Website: home-depot
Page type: account-dashboard
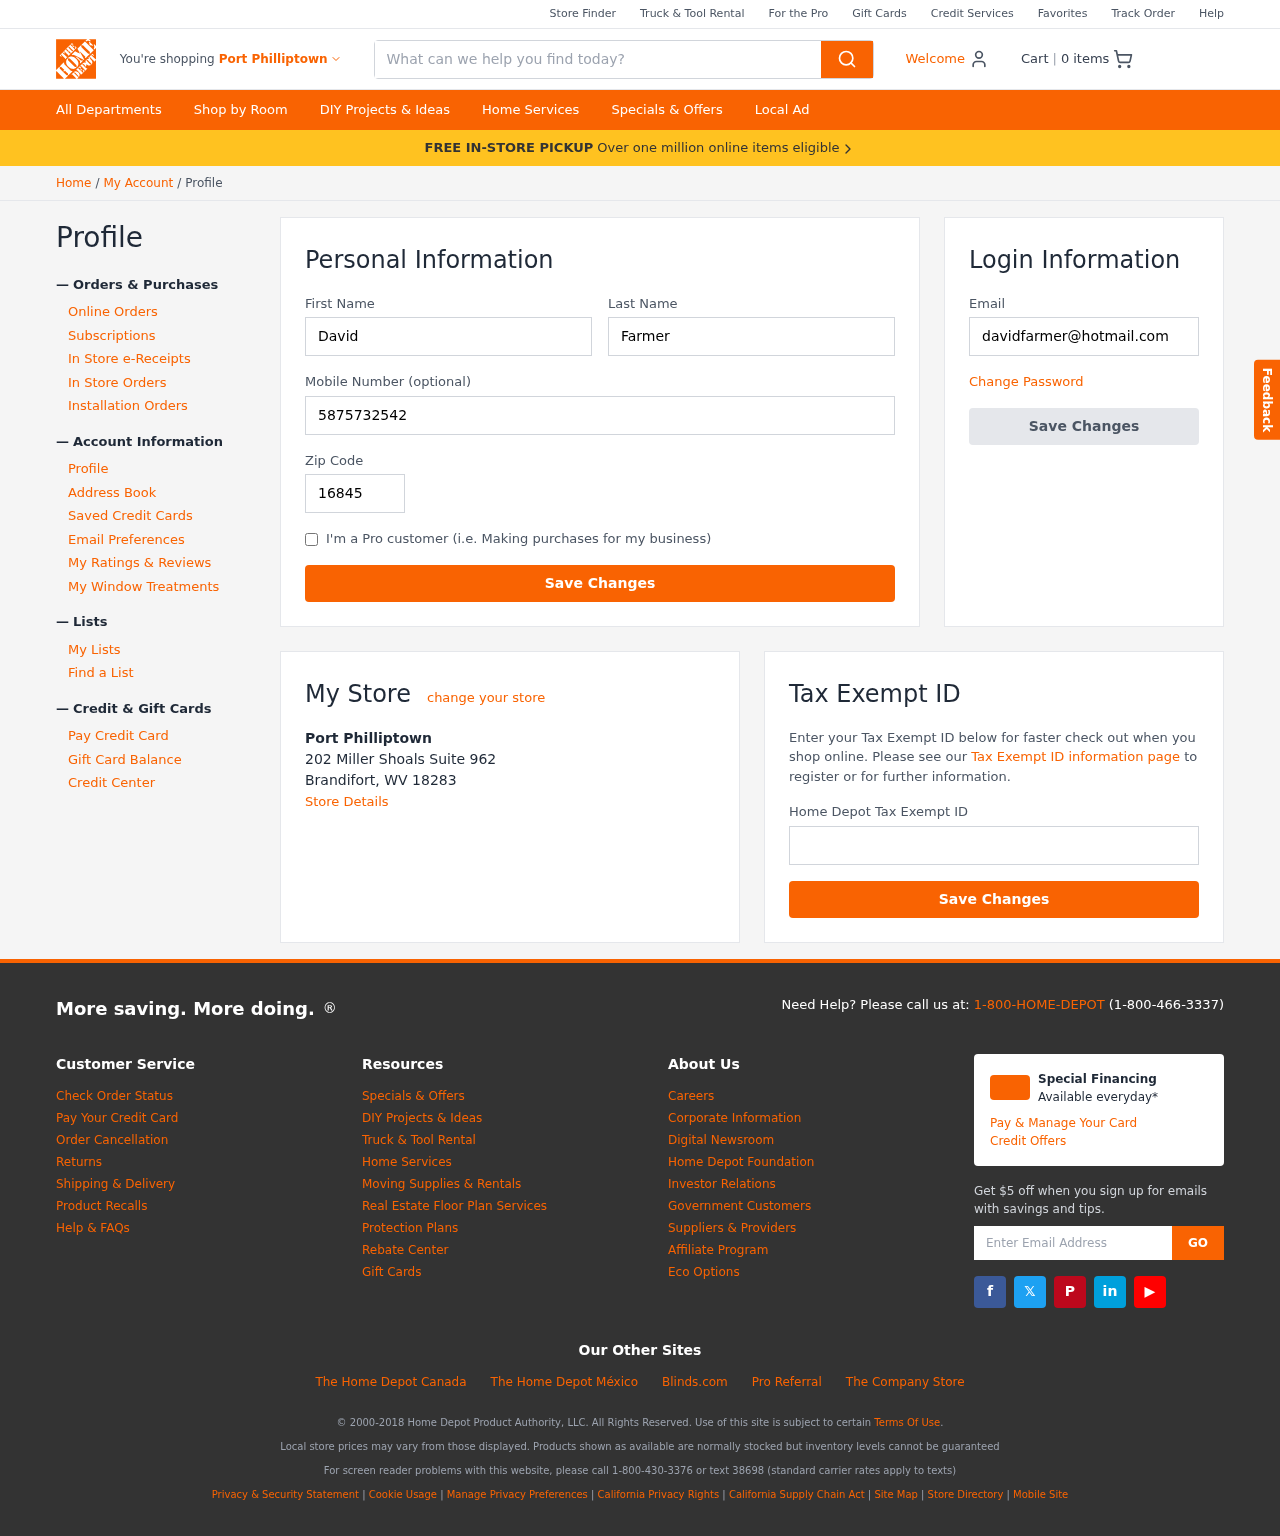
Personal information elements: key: PII_CITY
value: Port Philliptown
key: PII_EMAIL
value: davidfarmer@hotmail.com
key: PII_FIRSTNAME
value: David
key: PII_LASTNAME
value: Farmer
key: PII_LOCATION1_CITY_STATE_ZIP
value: Brandifort, WV 18283
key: PII_LOCATION1_NAME
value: Port Philliptown
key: PII_LOCATION1_STREET
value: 202 Miller Shoals Suite 962
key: PII_PHONE
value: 5875732542
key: PII_POSTCODE
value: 16845
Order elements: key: ORDER_NUM_ITEMS
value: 0
Search elements: key: HEADER_SEARCH
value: What can we help you find today?